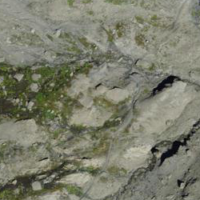
EUNIS habitat code: 48
Species observed at this site:
Saxifraga aizoides